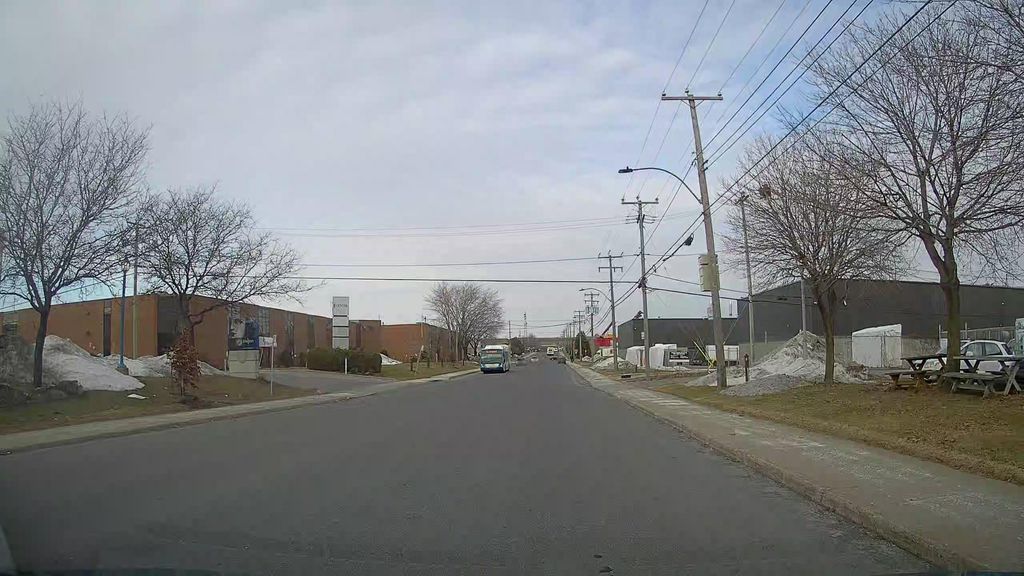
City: montreal